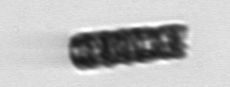
Label: Paralia_sulcata